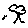
Label: tree